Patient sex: M
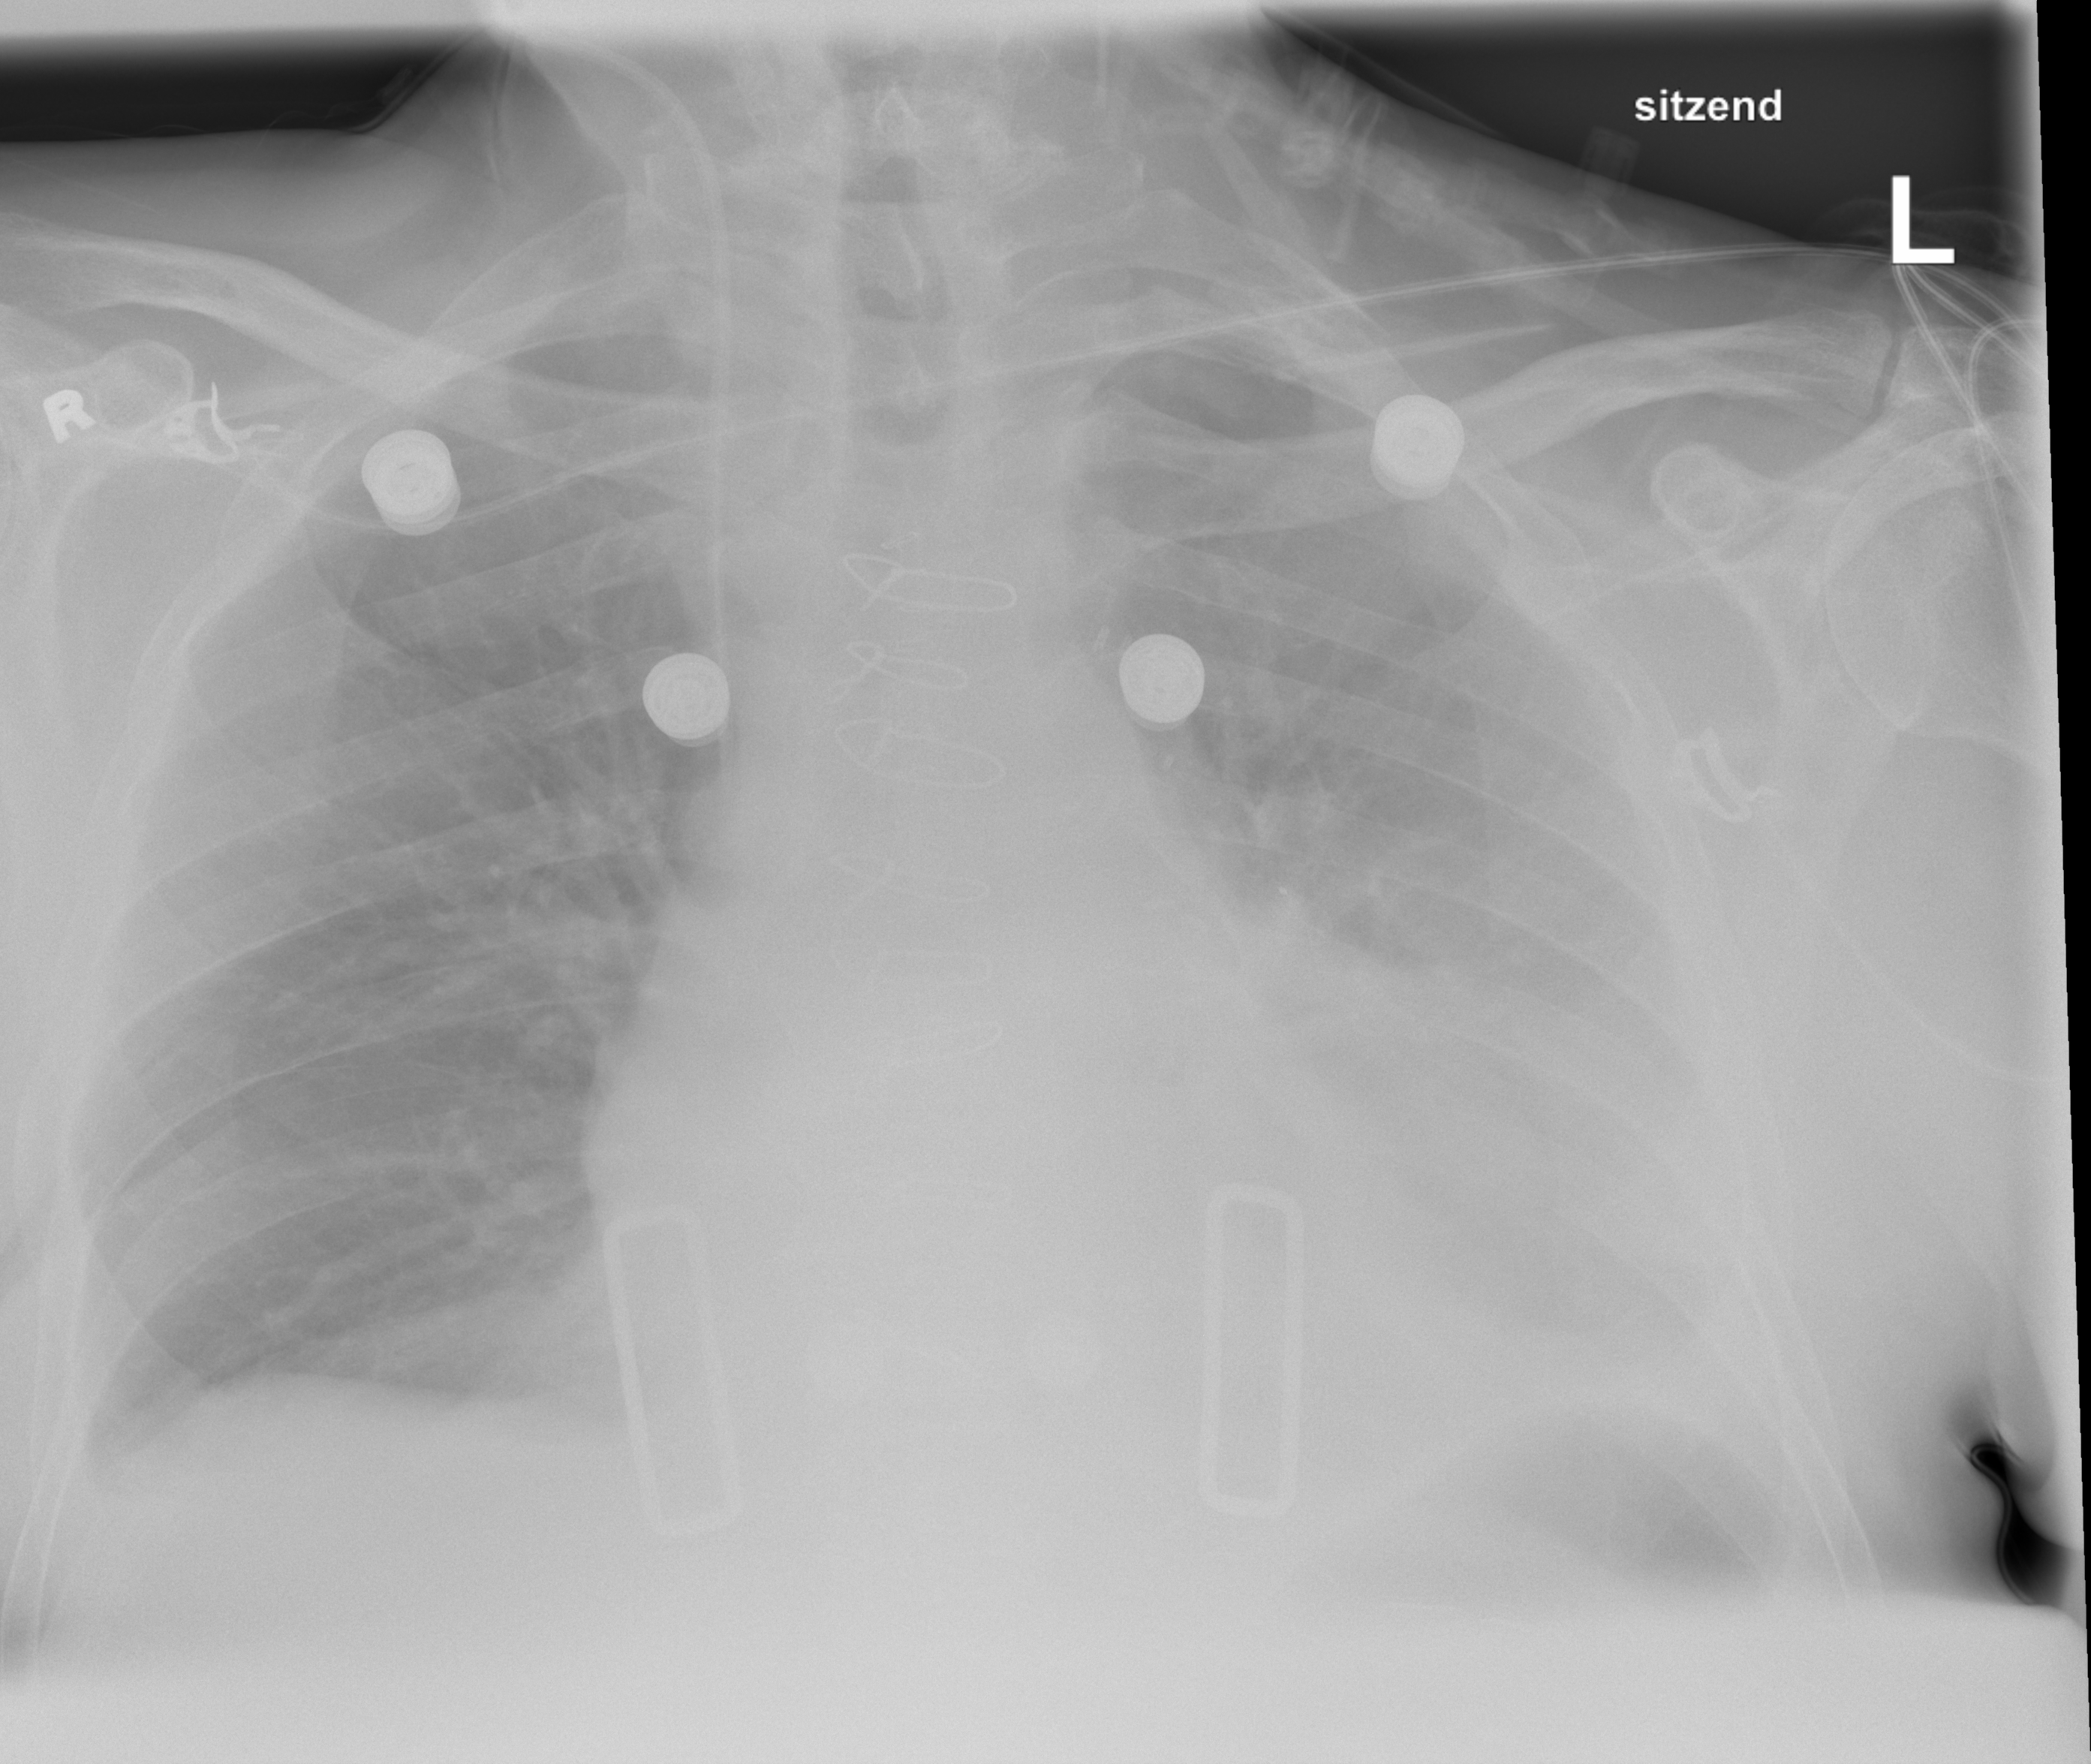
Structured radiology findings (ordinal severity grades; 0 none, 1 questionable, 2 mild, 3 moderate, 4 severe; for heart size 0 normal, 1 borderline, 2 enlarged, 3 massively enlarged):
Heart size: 2
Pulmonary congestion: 2
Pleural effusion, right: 1
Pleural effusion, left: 3
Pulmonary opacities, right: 0
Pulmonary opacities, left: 0
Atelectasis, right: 1
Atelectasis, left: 2